Interaction volume radius: 10 \u00c5
Interaction volume height: 15 \u00c5
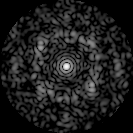
Disorder parameter: 0.6771